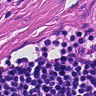
Metastatic tissue present: yes